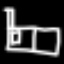
Label: bed